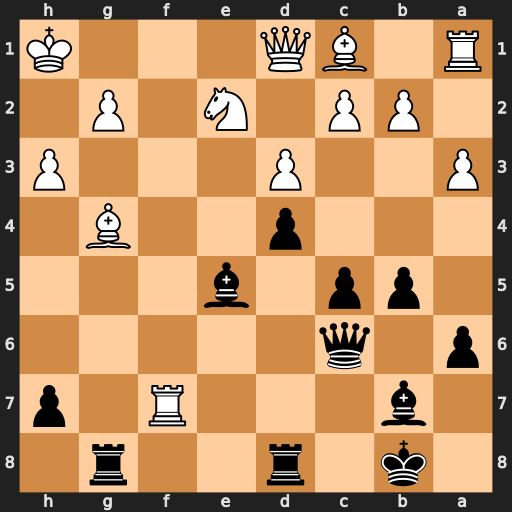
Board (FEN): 1k1r2r1/1b3R1p/p1q5/1pp1b3/3p2B1/P2P3P/1PP1N1P1/R1BQ3K
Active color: b
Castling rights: -
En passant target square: -
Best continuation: Qxg2#